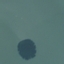
Land use / land cover class: SeaLake